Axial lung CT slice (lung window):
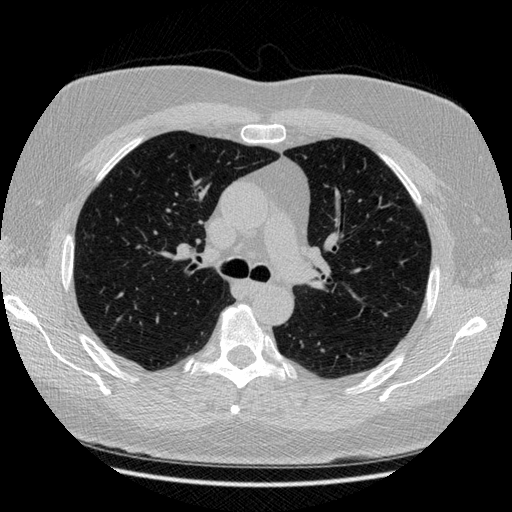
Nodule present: no